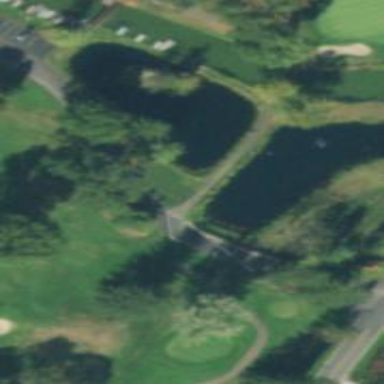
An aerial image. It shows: Picturesque scene of golf course with lateral water hazard.